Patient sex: M
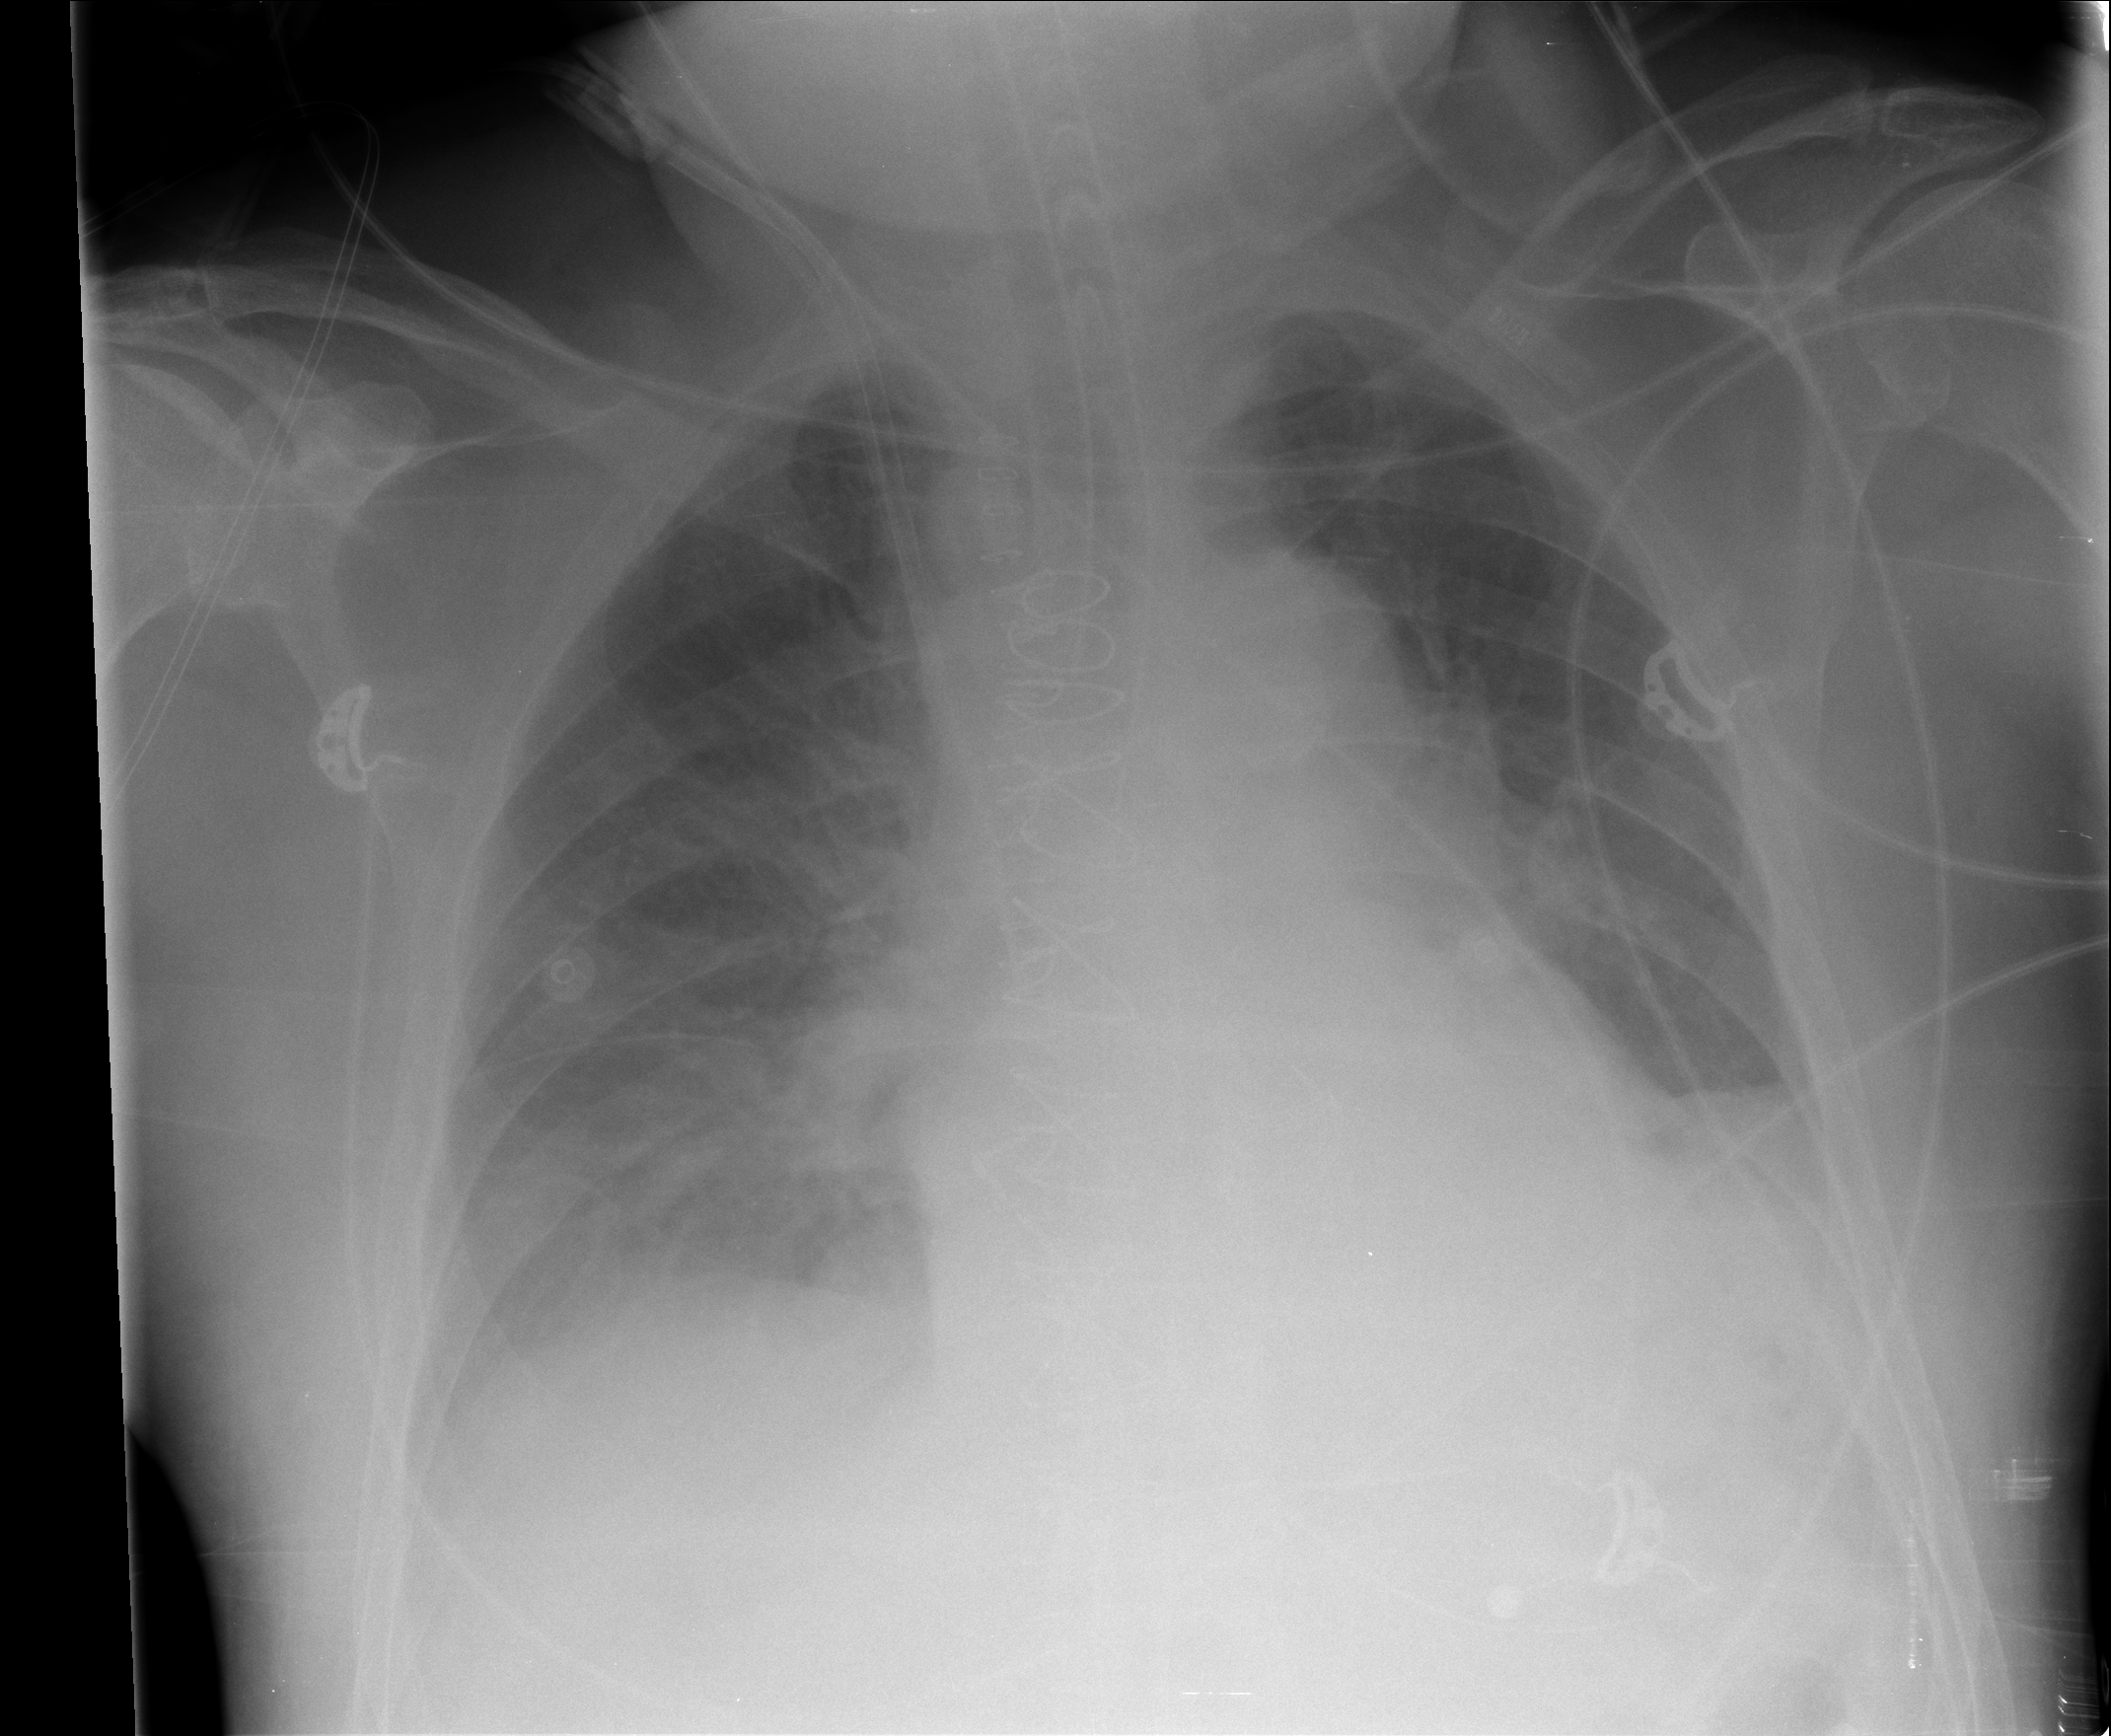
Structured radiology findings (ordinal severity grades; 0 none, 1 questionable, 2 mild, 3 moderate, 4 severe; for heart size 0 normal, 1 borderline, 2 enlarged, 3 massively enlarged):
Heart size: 2
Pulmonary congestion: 3
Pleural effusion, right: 2
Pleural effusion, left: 2
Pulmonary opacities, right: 0
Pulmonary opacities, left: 0
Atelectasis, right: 2
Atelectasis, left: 2